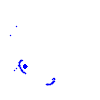
Particle: pion